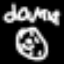
Label: donut